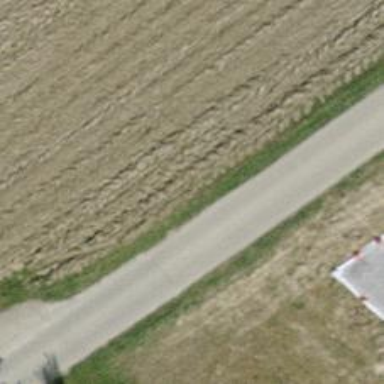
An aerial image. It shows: Unclassified road.